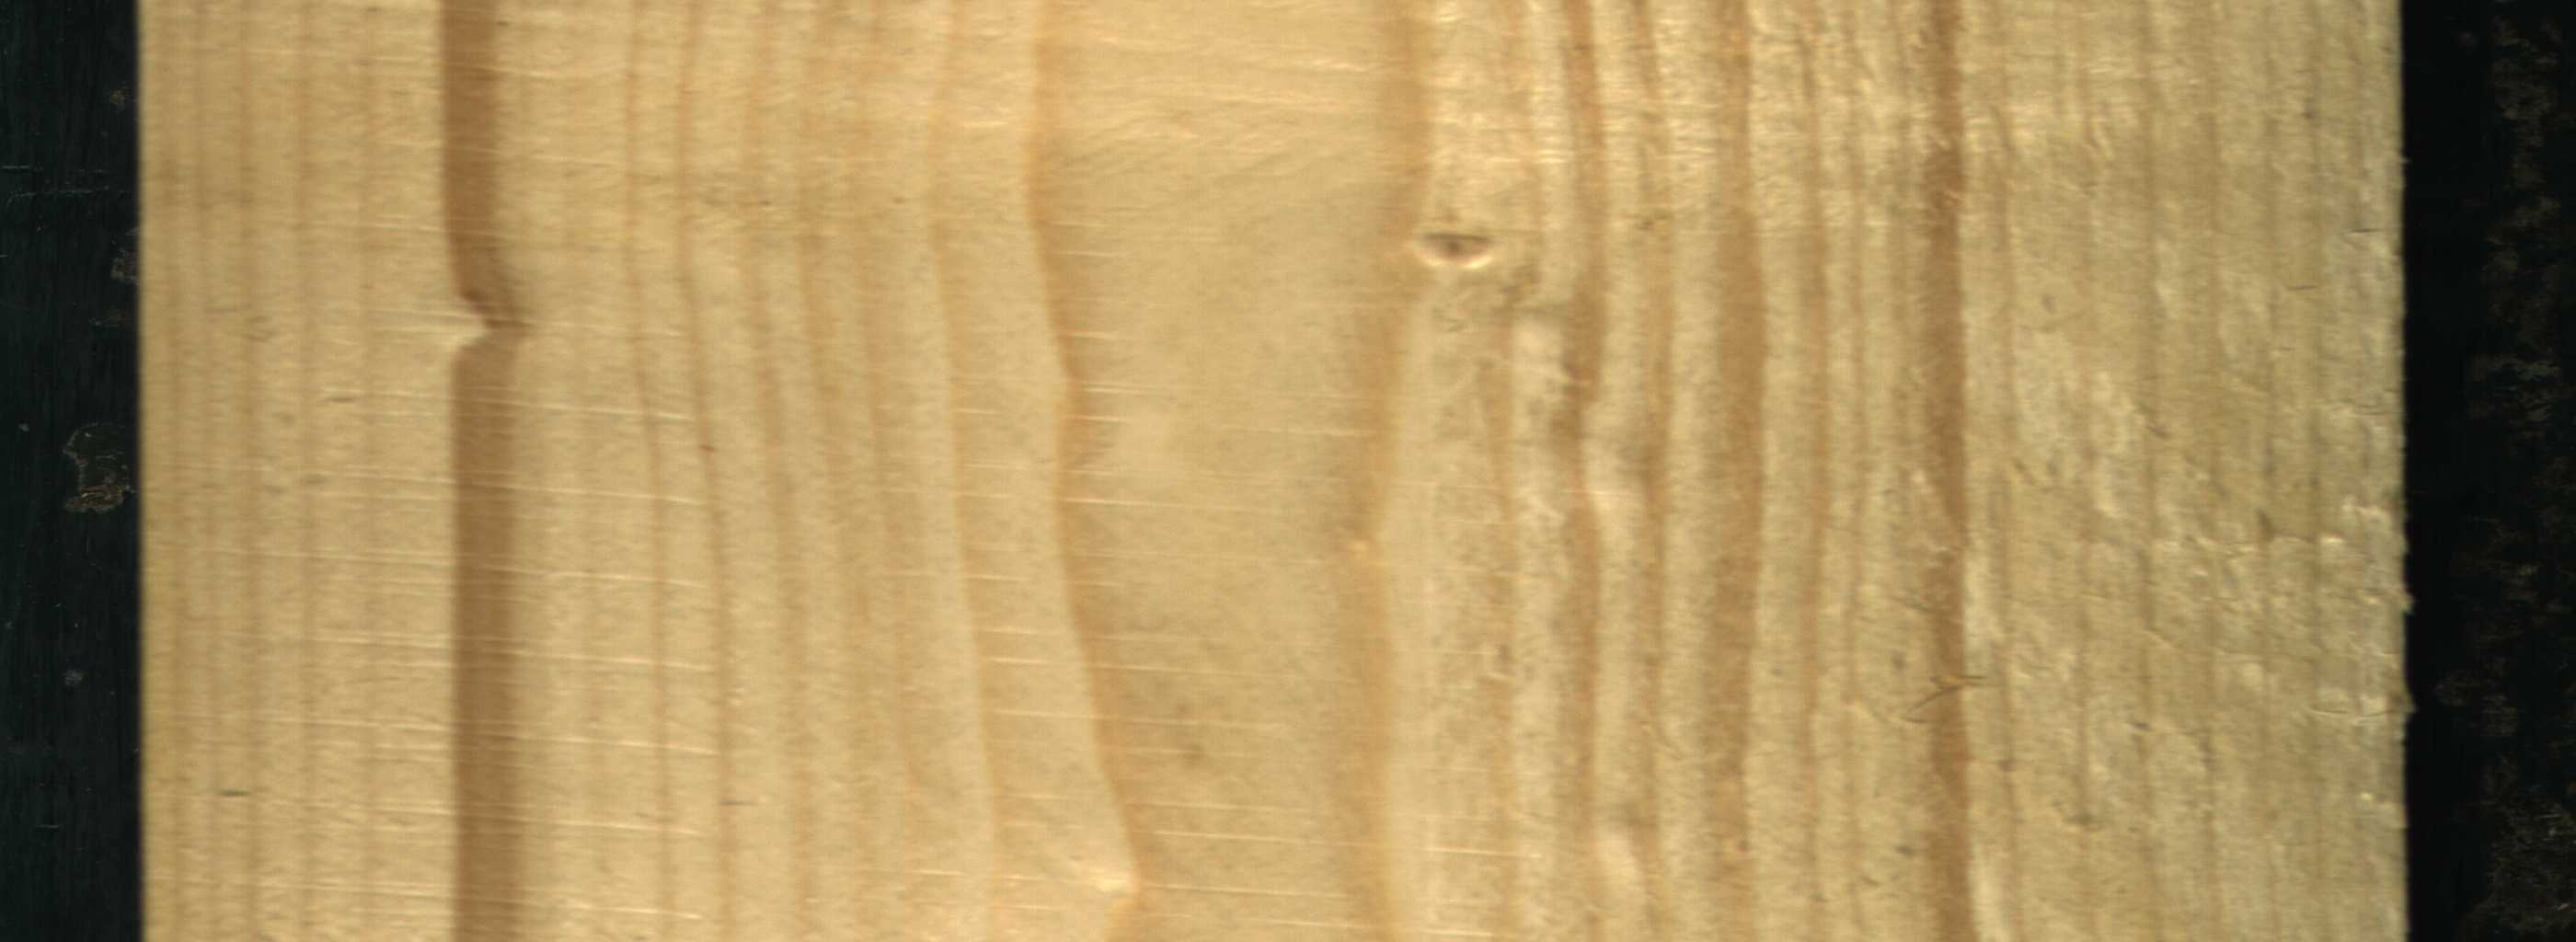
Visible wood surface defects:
Quartzity